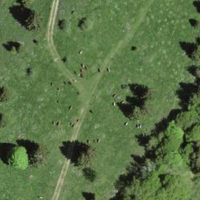
EUNIS habitat code: 23
Species observed at this site:
Primula veris